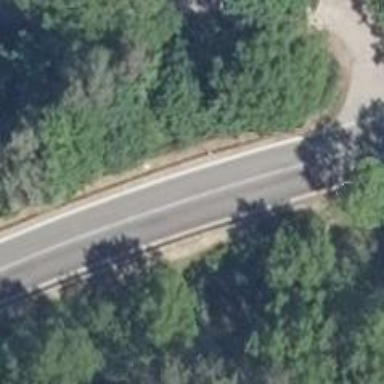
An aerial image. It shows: Asphalt road classified as tertiary.